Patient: sex F, age 56
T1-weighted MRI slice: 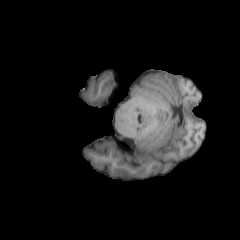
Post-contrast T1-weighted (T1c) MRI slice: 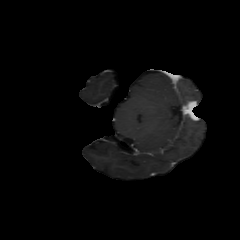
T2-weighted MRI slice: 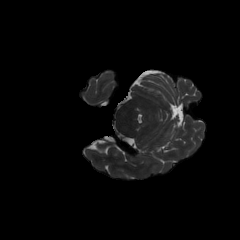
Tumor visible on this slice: no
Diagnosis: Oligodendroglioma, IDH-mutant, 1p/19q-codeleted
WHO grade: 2